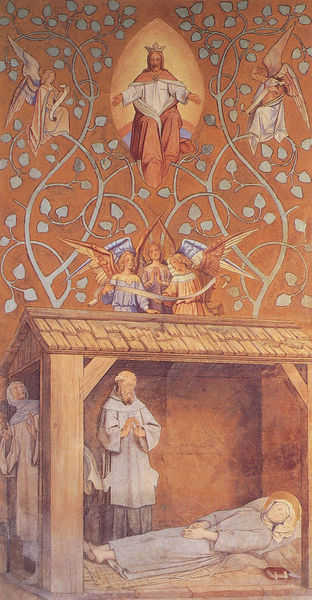
Titel: Fresken der Elisabethgalerie
Künstler: Moritz Schwind
Standort: Eisenach, Wartburg (EU - D - Thüringen)
Schlagwörter: blau, gott, laub, orange, dach, ornament, bibel, tod, tot, hütte, engel, farbe, balken, scheune, mosaik, beten, gebet, heiligenschein, christus, jesus, totenbett, blattwerk, stall, mönch, heilige, ornamentik, maria, christentum, himmelfahrt, josef, krippe, jesusus